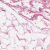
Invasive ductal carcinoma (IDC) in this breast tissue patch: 0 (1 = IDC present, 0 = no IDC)